Question: Following <URL>:
'''
plot(t,x);
'''
and, after that, i am wishing to apply a coloured scheme on colormap matrix 'c' (n by 3). How to do it?
Trivially, and ignoring -if not all- performance etiquette, through a 'for' call you can set colours building a plot, plotting each column inside the loop, and setting/applying the colormap 'on the fly', just as suggested by the pointed post, but which is the question:
'''
for i=1:n
plot(t(:,1),x(:,i),'Color',c(i,:));
hold on;
end
'''
This is pseudocode which run if you don't have 't', 'x' and 'c' defined.
Data, and the code shown here, cooked, just ready for you:
'''
load spectra.mat;
x=NIR'; m=size(x,1);n=size(x,2);
t=900+2*(1:m)'; %Don't question this :)...
c=winter(n);
for i=1:n
plot(t(:,1),x(:,i),'Color',c(i,:));
hold on;
end
title('Near Infrarred Spectra for Gasoline Samples');
xlabel('Wavelength [nm]');
ylabel('Infrarred Spectral Magnitude [lm^2/nm]');
'''
or without the 'for', better:
'''
load spectra.mat;
x=NIR'; m=size(x,1);n=size(x,2);
t=900+2*(1:m)'; %Don't question this :)...
c=winter(n);
set(0,'DefaultAxesColorOrder',c);
plot(t,x);
title('Near Infrarred Spectra for Gasoline Samples');
xlabel('Wavelength [nm]');
ylabel('Infrarred Spectral Magnitude [lm^2/nm]');
'''
.
All them unfortunately the plotting. Never after...
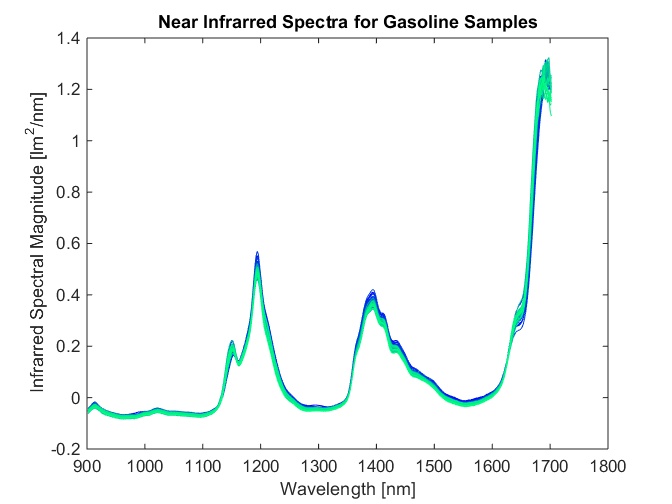
Answer: I've found <URL>:
'''
plot(t,x,':o');
cmapline('colormap',c);
'''
Which solves the issue. Thanks for the comments, buddies.
hypfco.